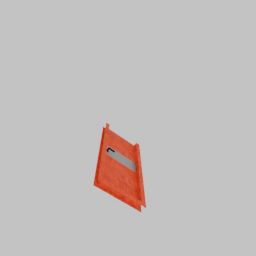
Label: architecture